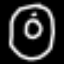
Label: donut